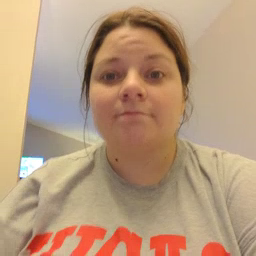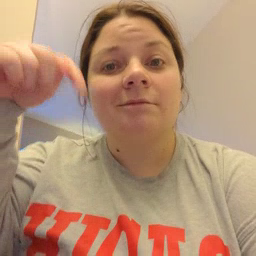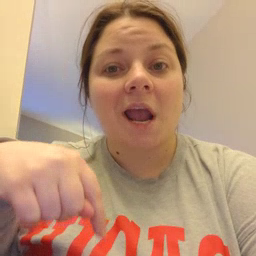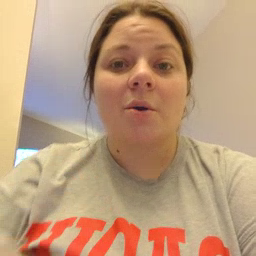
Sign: down